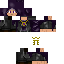
A female human skin with dark skin, wearing brown hood dressed in a purple hoodie and brown pants, featuring a closed mouth.